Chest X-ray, PA view. Patient: 54 years old, sex M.
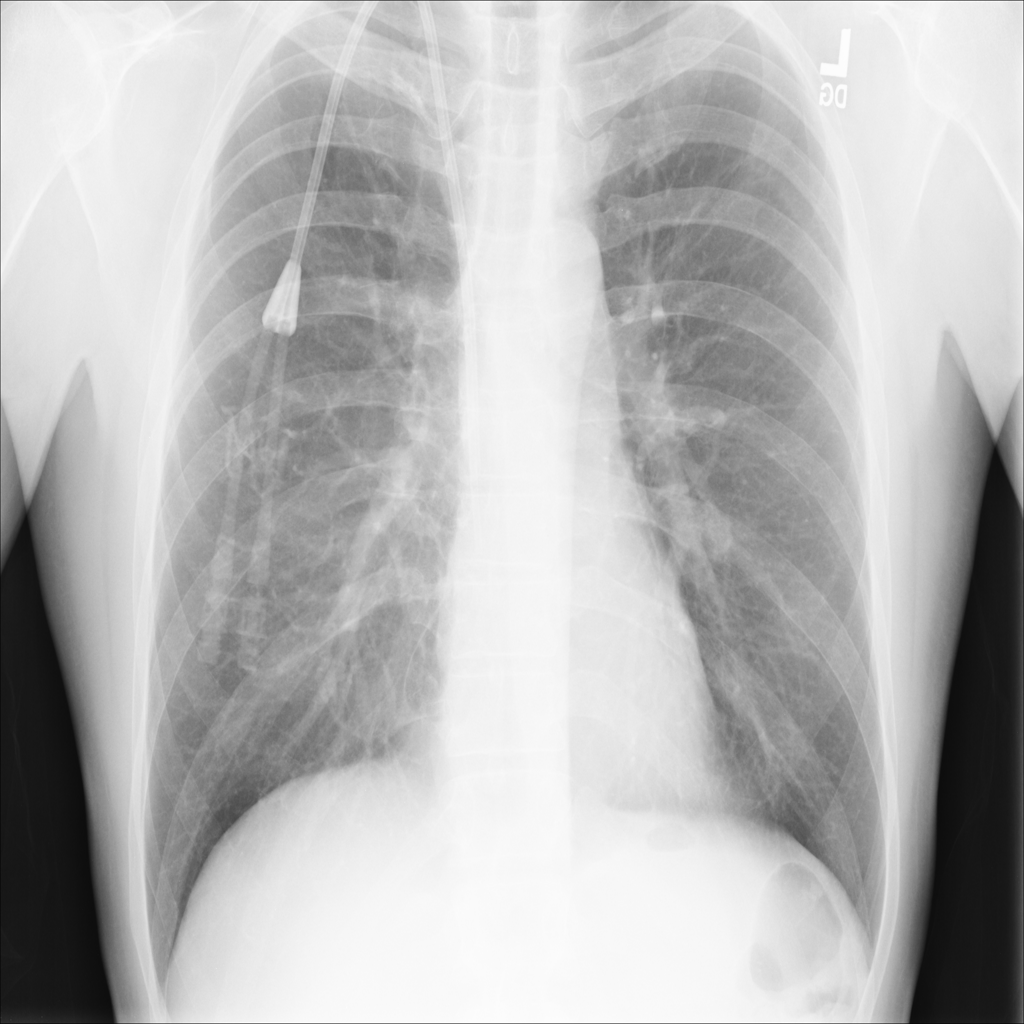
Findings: No Finding